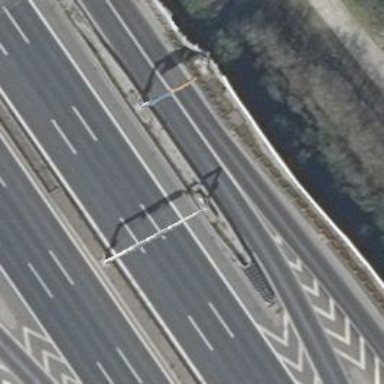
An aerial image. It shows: Gantry structure.